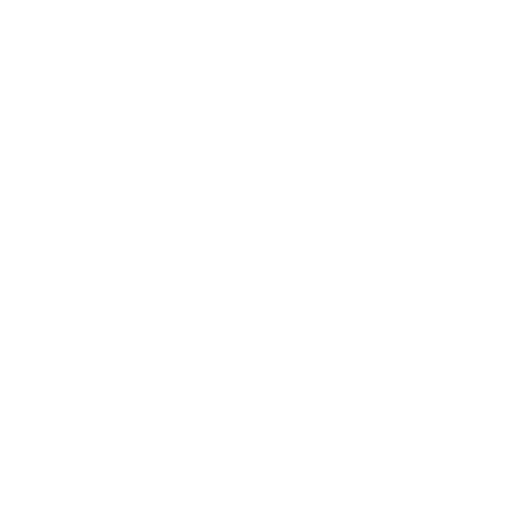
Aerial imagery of island in Maine named The Sisters containing only open water